Interaction volume radius: 5 \u00c5
Interaction volume height: 25 \u00c5
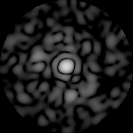
Disorder parameter: 0.8146